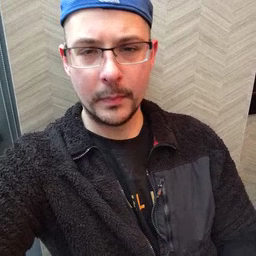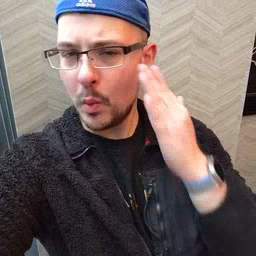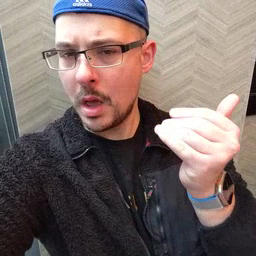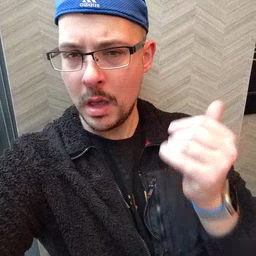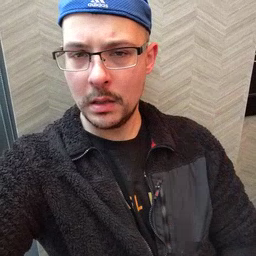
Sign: why